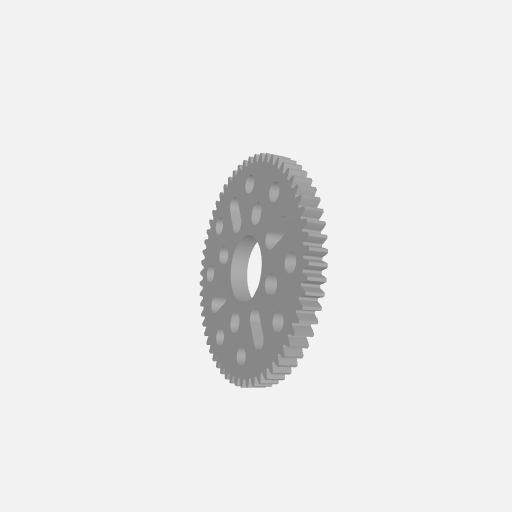
Part: HubMountAcetalGear58T